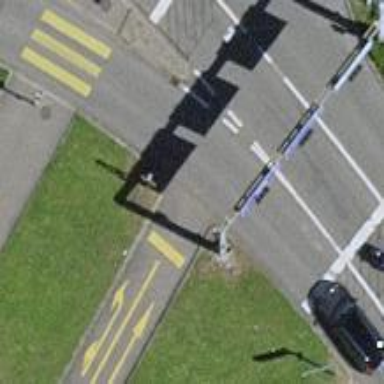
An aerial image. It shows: Road with traffic signals.